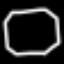
Label: octagon